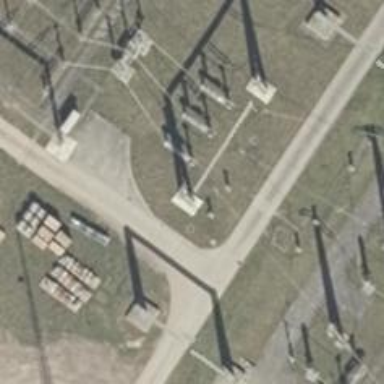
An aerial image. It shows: Bay for power line.